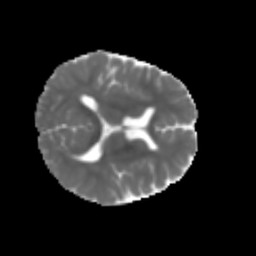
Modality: MD
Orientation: axial
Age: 6
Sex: male
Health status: healthy